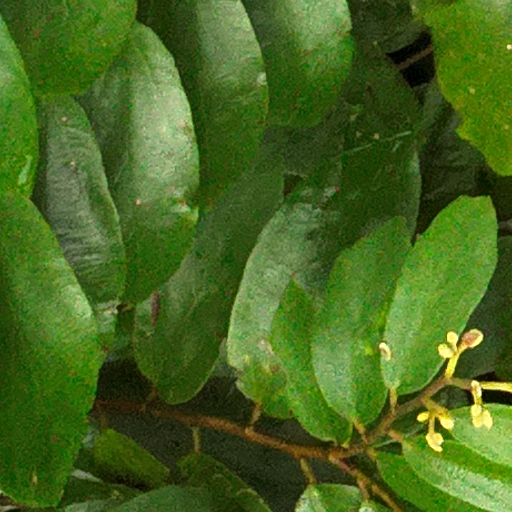
Species: Luehea seemannii
GBIF accepted scientific name: Luehea seemannii
Crown area (m\u00b2): 170.905